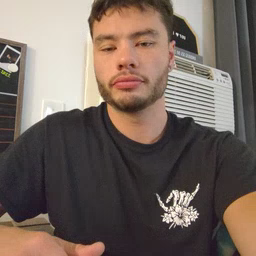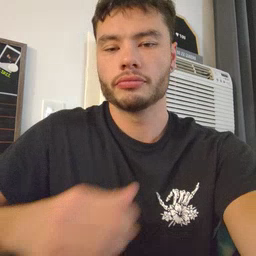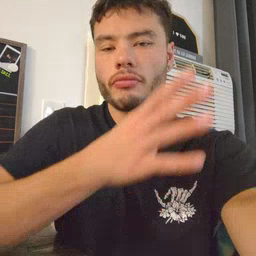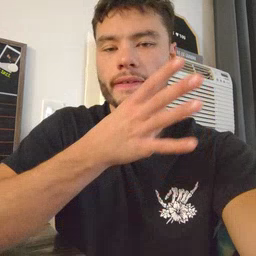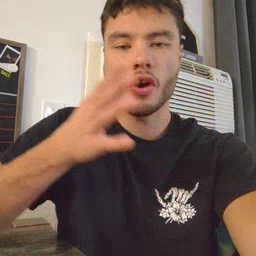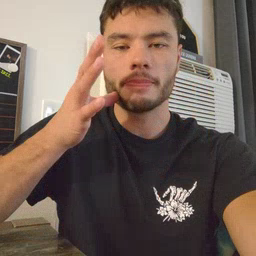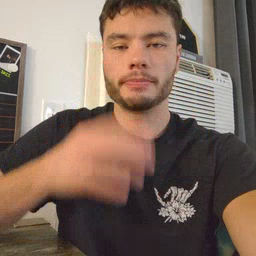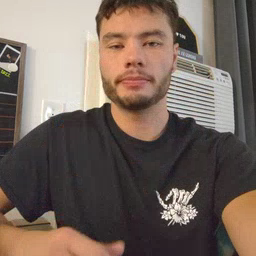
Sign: farm